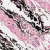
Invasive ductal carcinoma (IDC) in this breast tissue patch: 0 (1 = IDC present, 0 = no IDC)